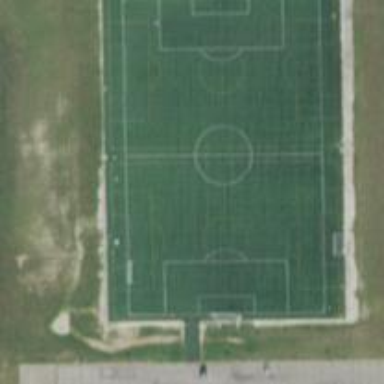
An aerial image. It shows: Soccer pitch designated for leisure and sports activities.